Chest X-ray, PA view. Patient: 58 years old, sex M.
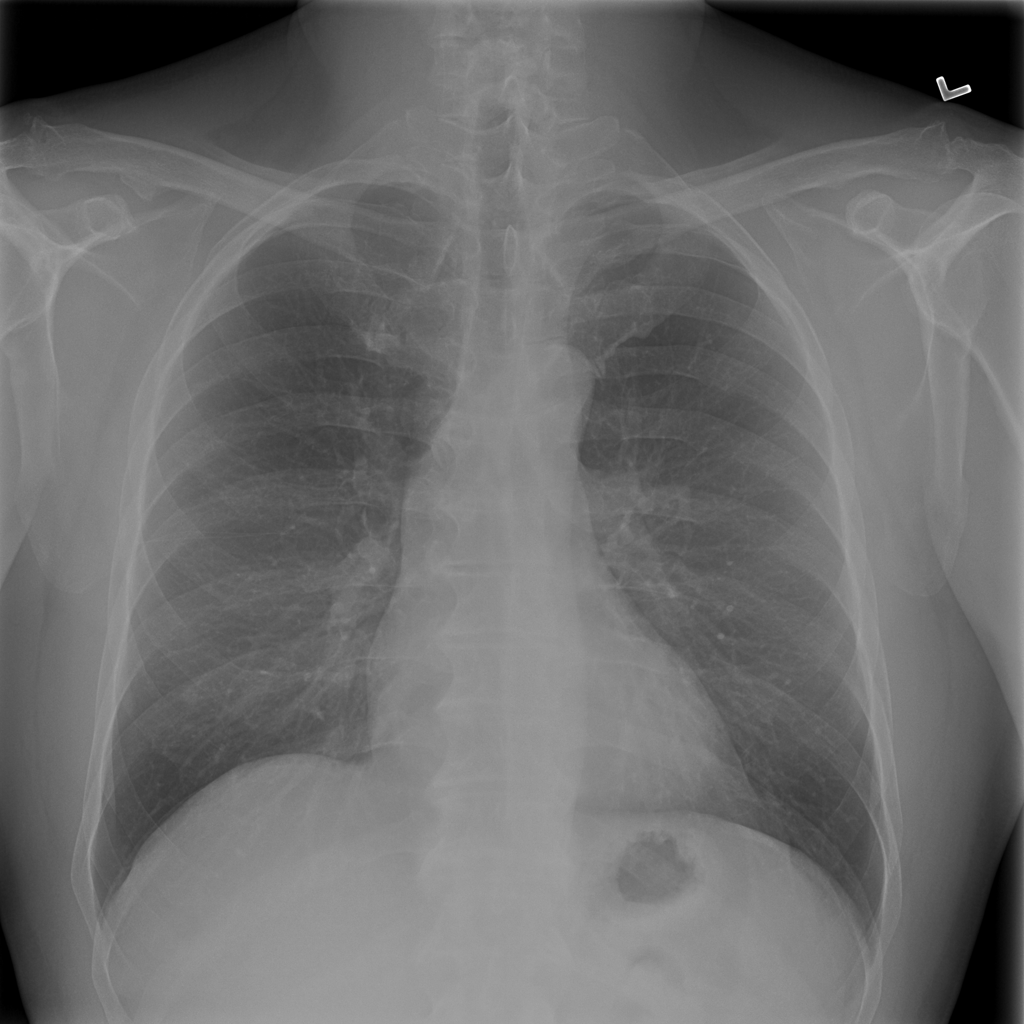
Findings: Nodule